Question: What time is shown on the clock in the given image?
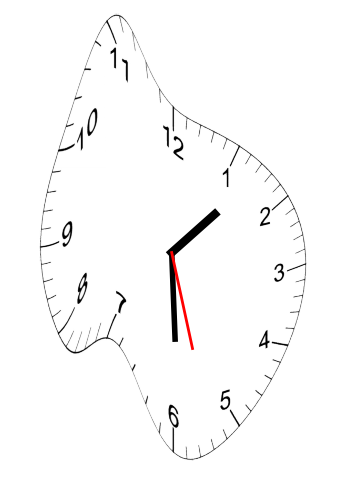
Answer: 01:29:27